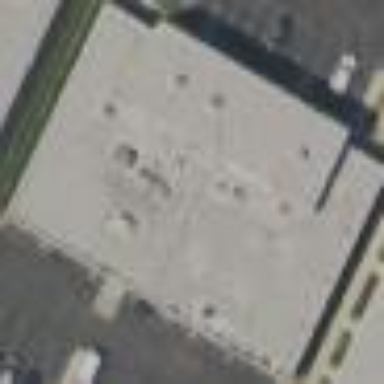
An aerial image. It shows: Commercial building.